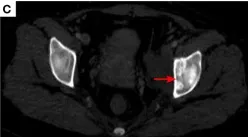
Left acetabular metastases.
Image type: radiology (ct)